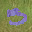
Label: 5